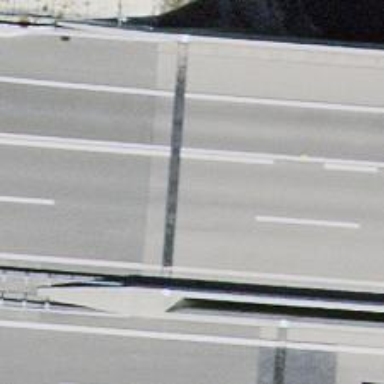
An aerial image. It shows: Bridge over motorway.